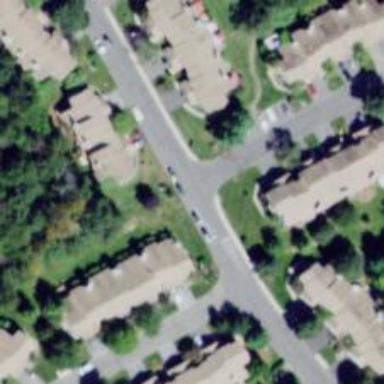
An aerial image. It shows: Residential road with asphalt surface. There is sidewalk on the left side.